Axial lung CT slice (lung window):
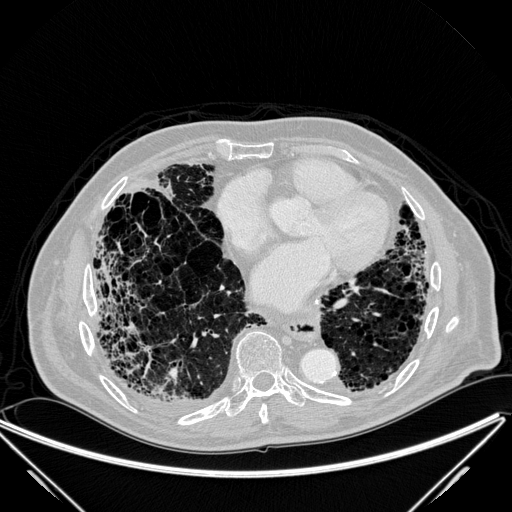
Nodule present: no